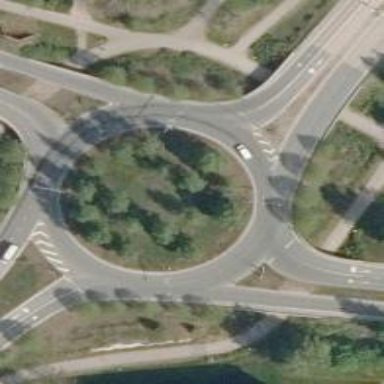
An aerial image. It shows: Secondary road with asphalt surface leading to roundabout junction.